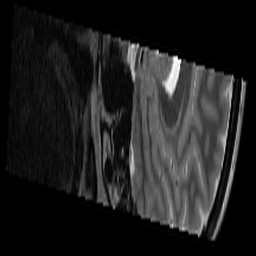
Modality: T2w
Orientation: sagittal
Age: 28
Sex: female
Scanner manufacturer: siemens
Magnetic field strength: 3 T
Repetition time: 7 s
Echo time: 0.085 s